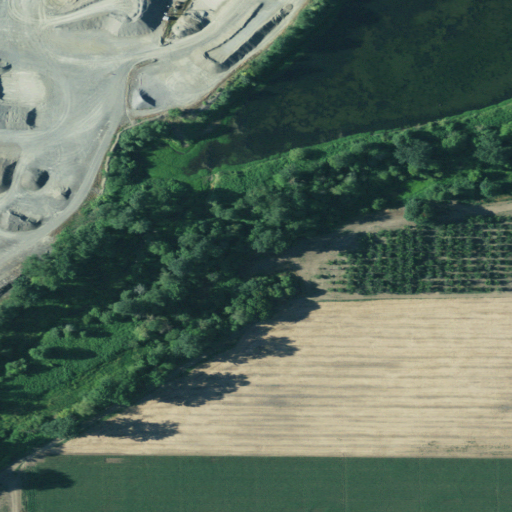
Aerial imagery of bar in Oregon named McCall Bar containing cultivated crops, woody wetlands, barren land, open water, and herbaceous wetlands